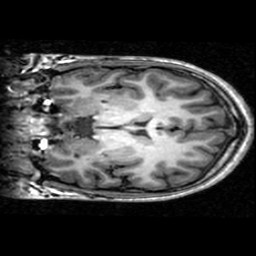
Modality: T1w
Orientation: coronal
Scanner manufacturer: ge
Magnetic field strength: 3 T
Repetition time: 0.00904 s
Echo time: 0.00184 s